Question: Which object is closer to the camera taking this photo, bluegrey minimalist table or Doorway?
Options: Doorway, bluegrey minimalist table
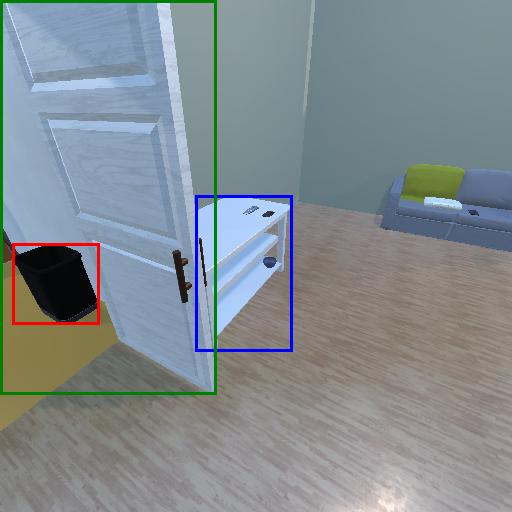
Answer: Doorway